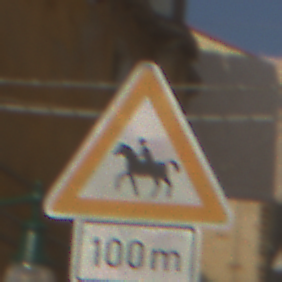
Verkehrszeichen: ReiterRechts
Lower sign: Entfernungsangaben1
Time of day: MorningAfternoon
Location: Outdoor (Urban)
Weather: Clear
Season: NotSpecified
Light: Natural